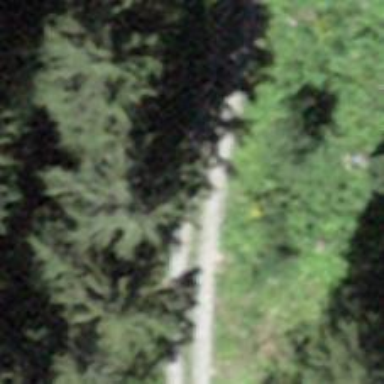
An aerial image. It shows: Track road with grade3 tracktype.